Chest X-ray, AP view. Patient: 69 years old, sex F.
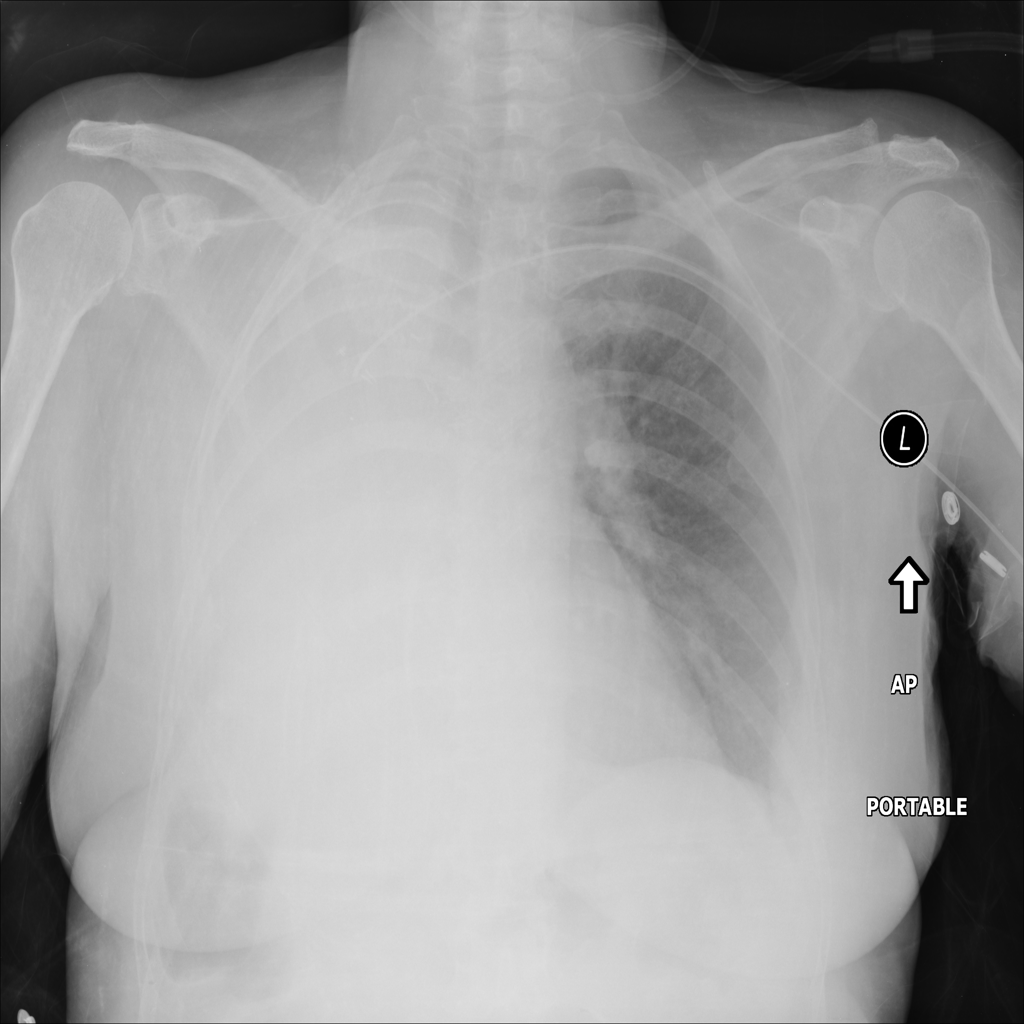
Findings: No Finding